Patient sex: M
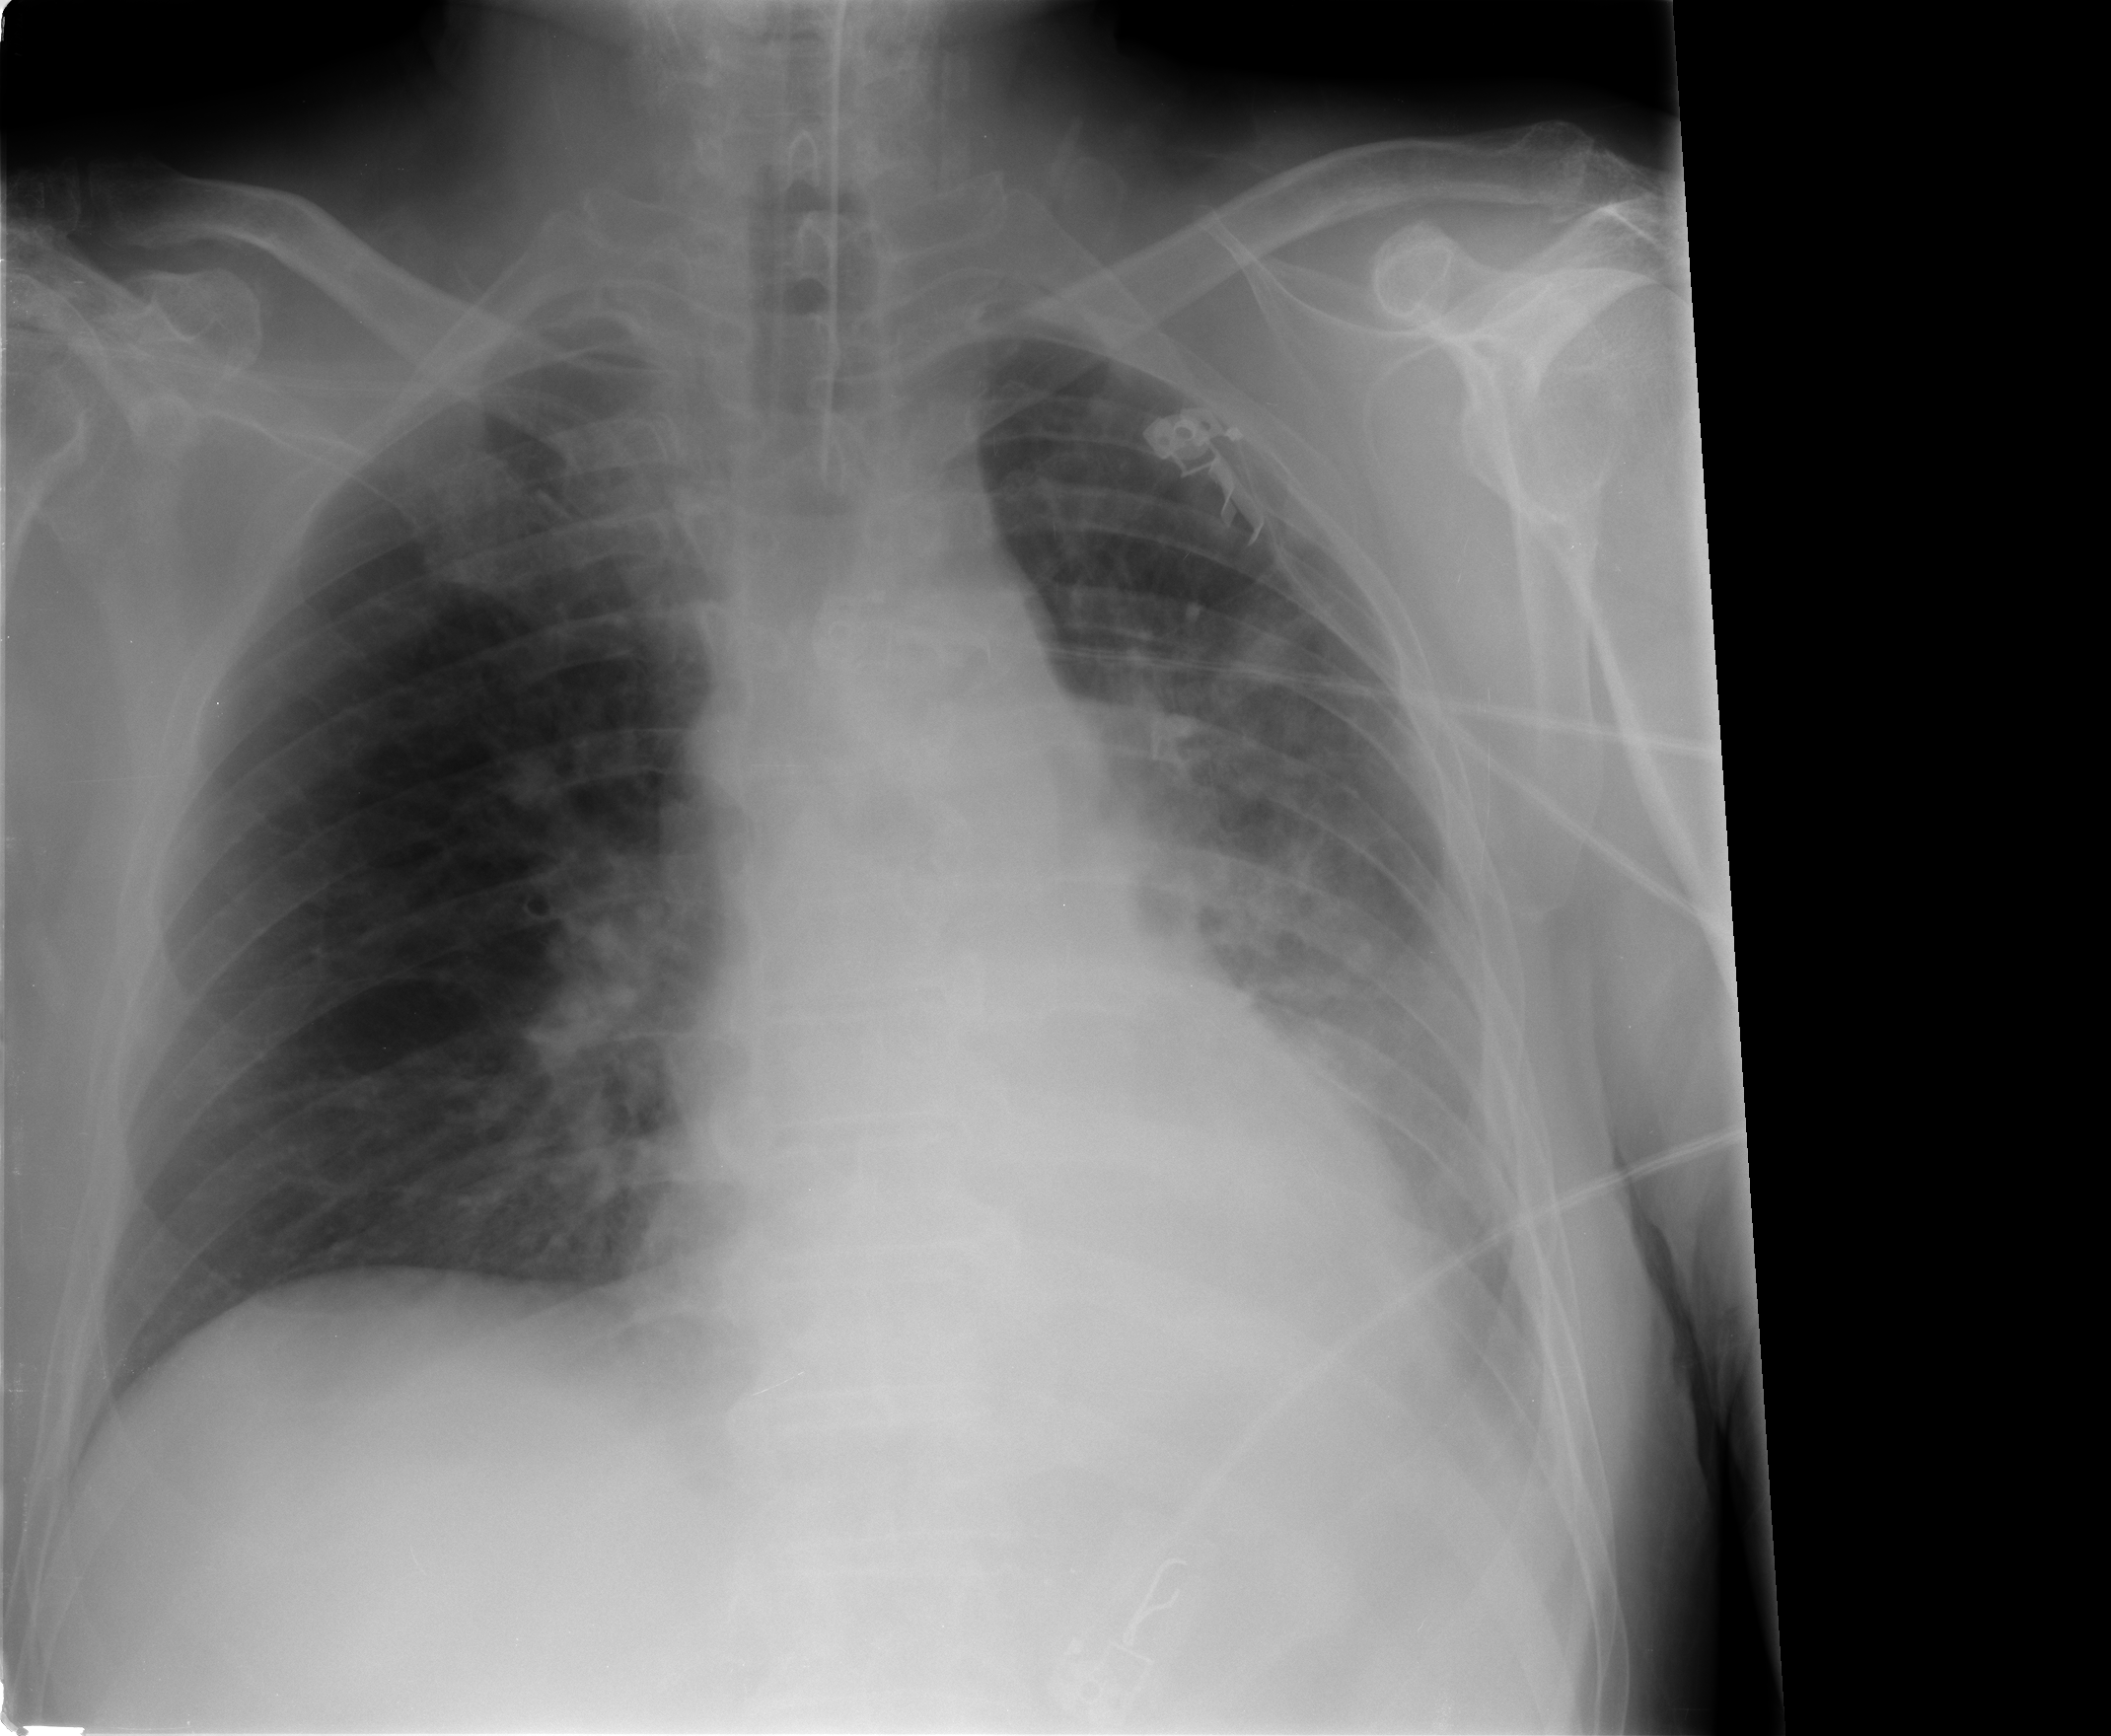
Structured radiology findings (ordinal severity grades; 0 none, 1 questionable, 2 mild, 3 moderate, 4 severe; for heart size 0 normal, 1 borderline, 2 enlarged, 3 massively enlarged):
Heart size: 2
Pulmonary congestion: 1
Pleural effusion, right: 0
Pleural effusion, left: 2
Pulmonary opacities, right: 0
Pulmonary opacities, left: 2
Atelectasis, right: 2
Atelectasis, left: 2